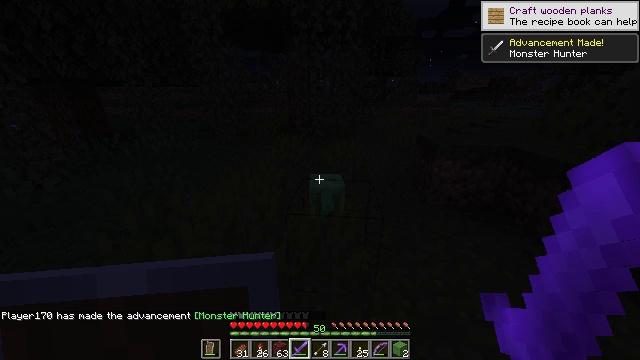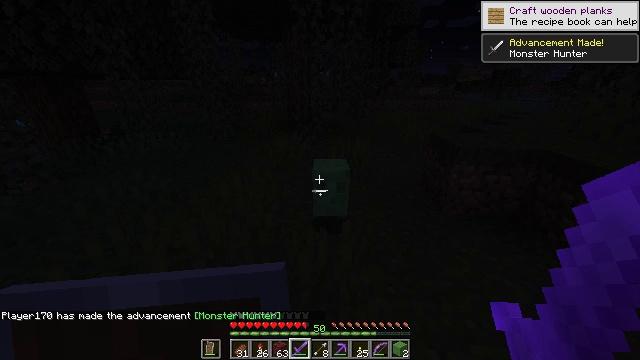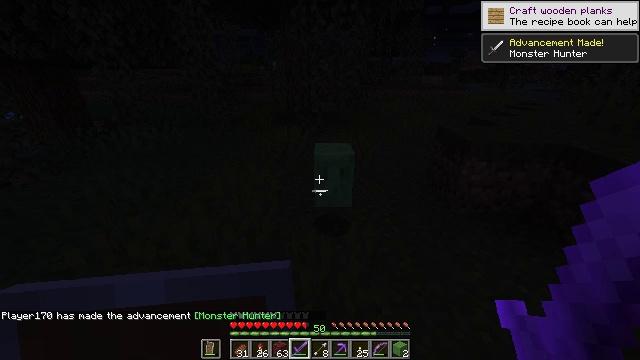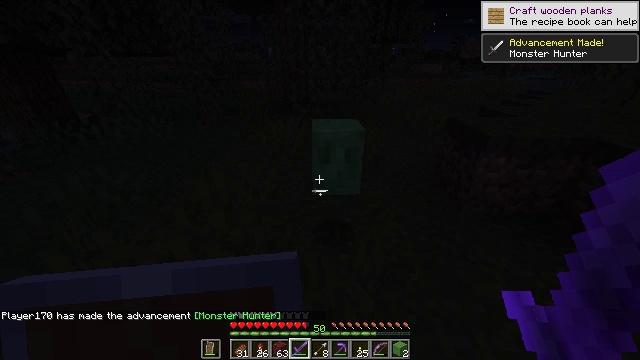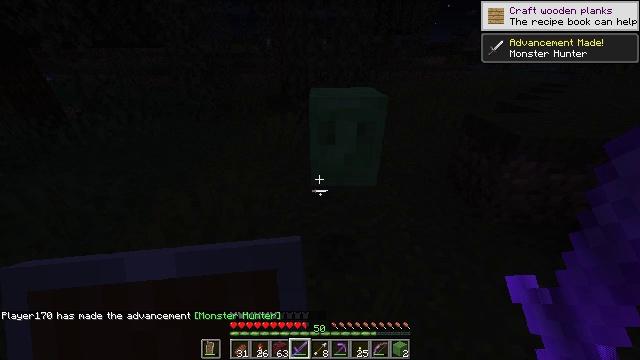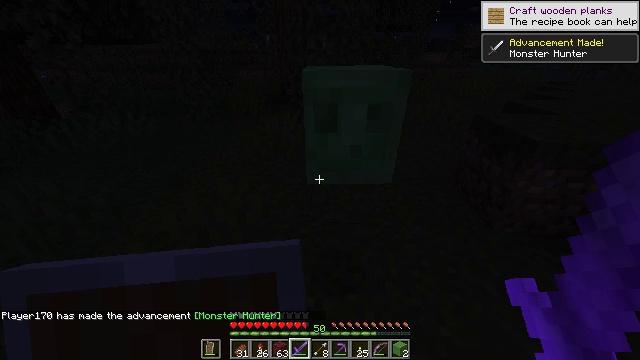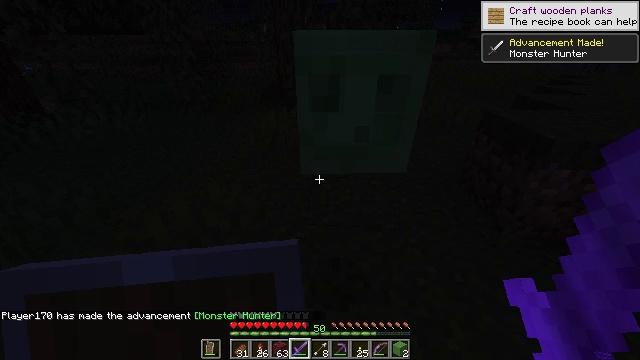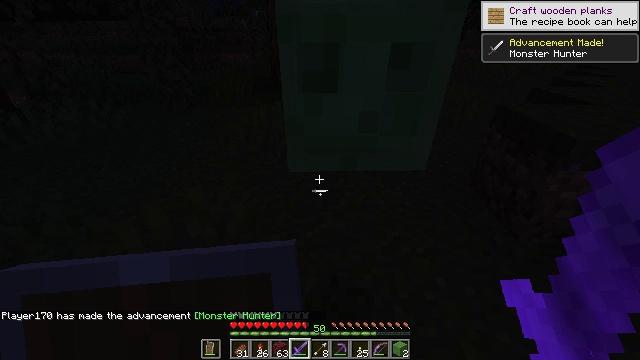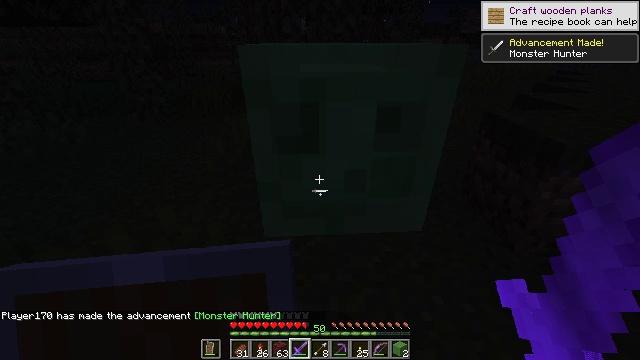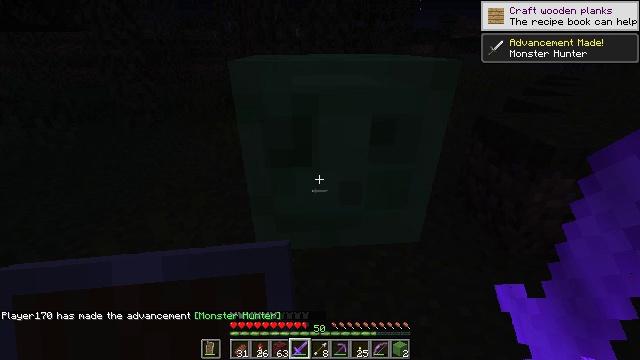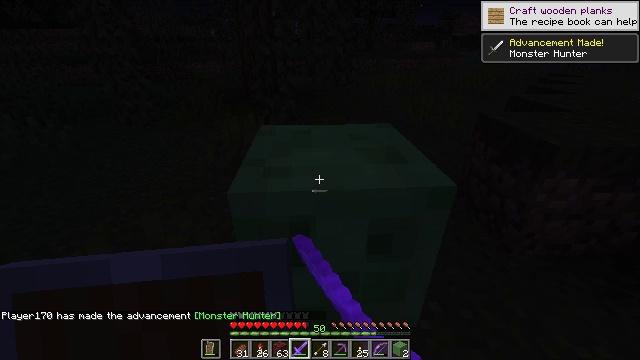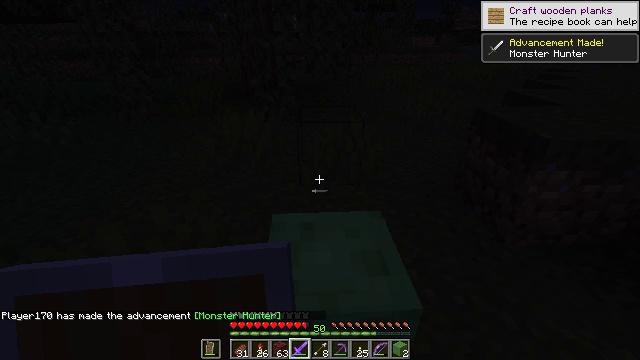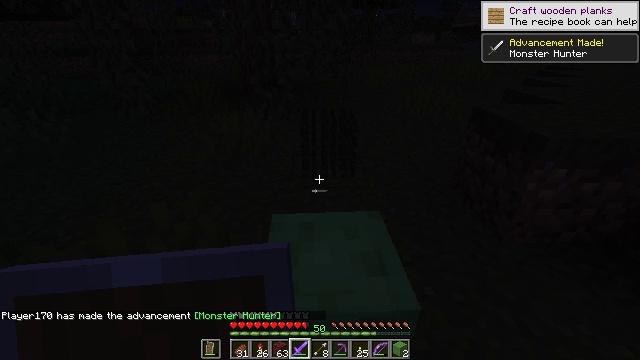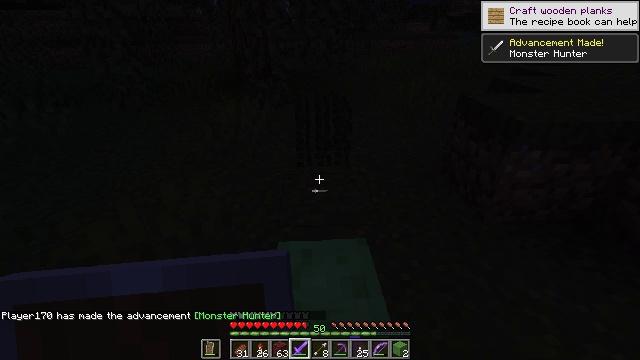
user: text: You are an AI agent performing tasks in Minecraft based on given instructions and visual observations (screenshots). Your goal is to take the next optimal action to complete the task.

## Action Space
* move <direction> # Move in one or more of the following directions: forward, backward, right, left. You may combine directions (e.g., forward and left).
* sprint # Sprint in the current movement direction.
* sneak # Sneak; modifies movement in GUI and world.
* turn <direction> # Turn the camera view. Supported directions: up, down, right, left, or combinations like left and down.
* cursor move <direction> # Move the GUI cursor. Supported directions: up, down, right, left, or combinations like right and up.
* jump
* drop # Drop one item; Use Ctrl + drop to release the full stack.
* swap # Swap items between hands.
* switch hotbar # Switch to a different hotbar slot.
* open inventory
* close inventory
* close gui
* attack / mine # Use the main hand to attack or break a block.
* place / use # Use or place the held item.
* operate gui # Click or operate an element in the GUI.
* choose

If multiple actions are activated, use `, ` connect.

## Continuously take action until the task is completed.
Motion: motion action
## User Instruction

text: Combat the slime.
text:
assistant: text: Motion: move forward, turn down
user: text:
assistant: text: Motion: move forward, turn down
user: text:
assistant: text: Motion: move forward, turn down
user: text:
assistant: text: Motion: move forward, turn down
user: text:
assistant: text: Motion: no_op
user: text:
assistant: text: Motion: no_op
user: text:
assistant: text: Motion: no_op
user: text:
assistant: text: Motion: turn right and up
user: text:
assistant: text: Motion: turn right and up, attack / mine
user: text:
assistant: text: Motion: attack / mine
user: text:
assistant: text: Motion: move back, attack / mine
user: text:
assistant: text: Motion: move back, attack / mine
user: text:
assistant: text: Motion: move back, turn right and down, attack / mine
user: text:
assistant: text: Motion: attack / mine